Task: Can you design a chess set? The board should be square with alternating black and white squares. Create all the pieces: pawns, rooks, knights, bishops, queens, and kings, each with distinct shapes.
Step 4715:
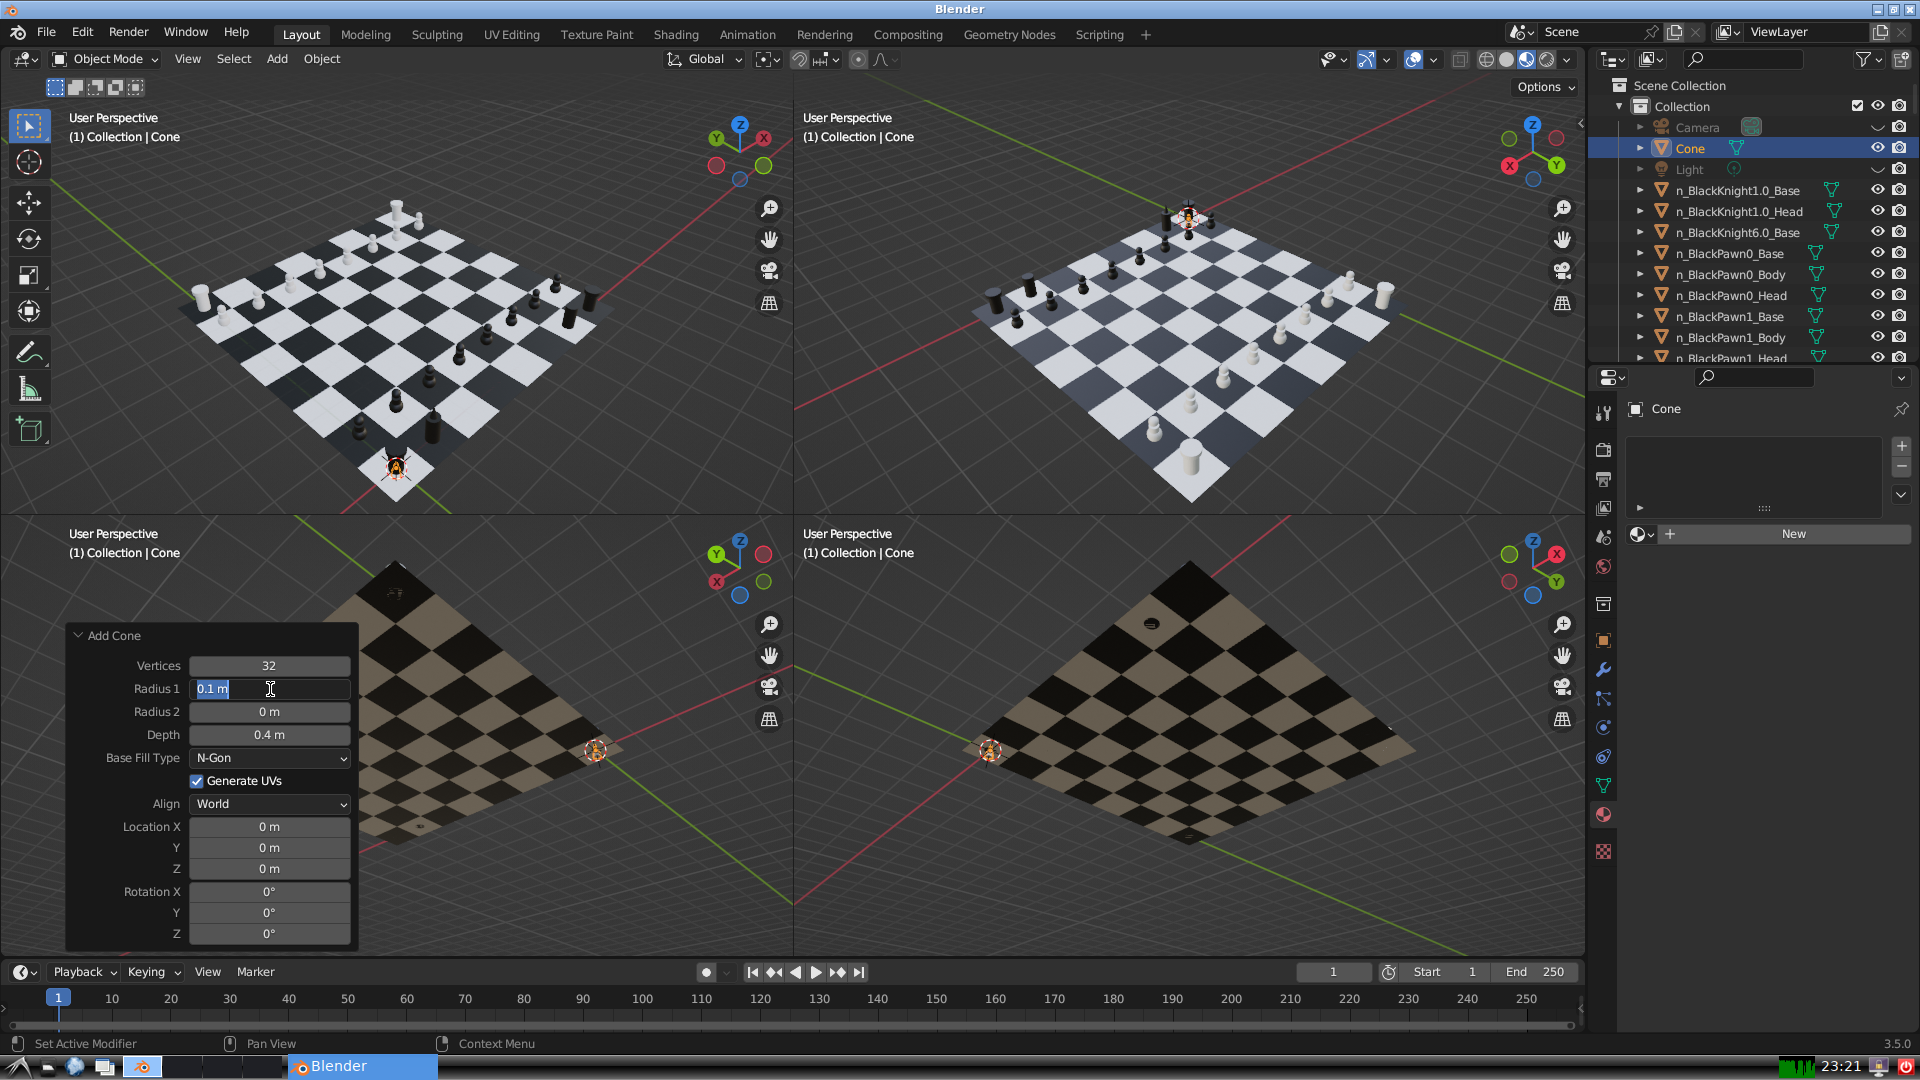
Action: input_text: 0.1